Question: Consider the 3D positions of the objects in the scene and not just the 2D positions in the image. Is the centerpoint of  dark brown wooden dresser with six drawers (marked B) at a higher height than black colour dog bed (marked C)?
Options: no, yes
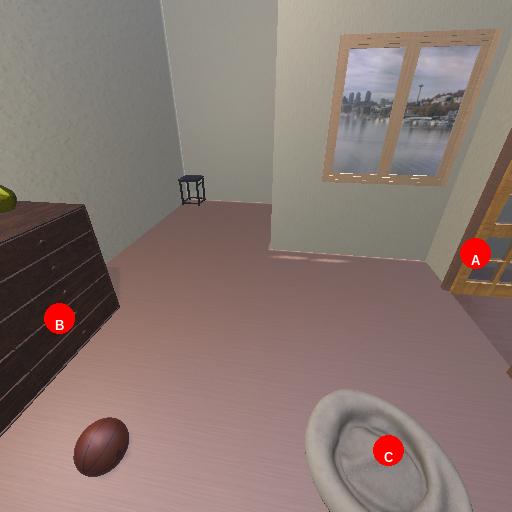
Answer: no